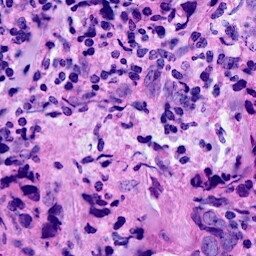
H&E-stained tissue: Breast